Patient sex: F
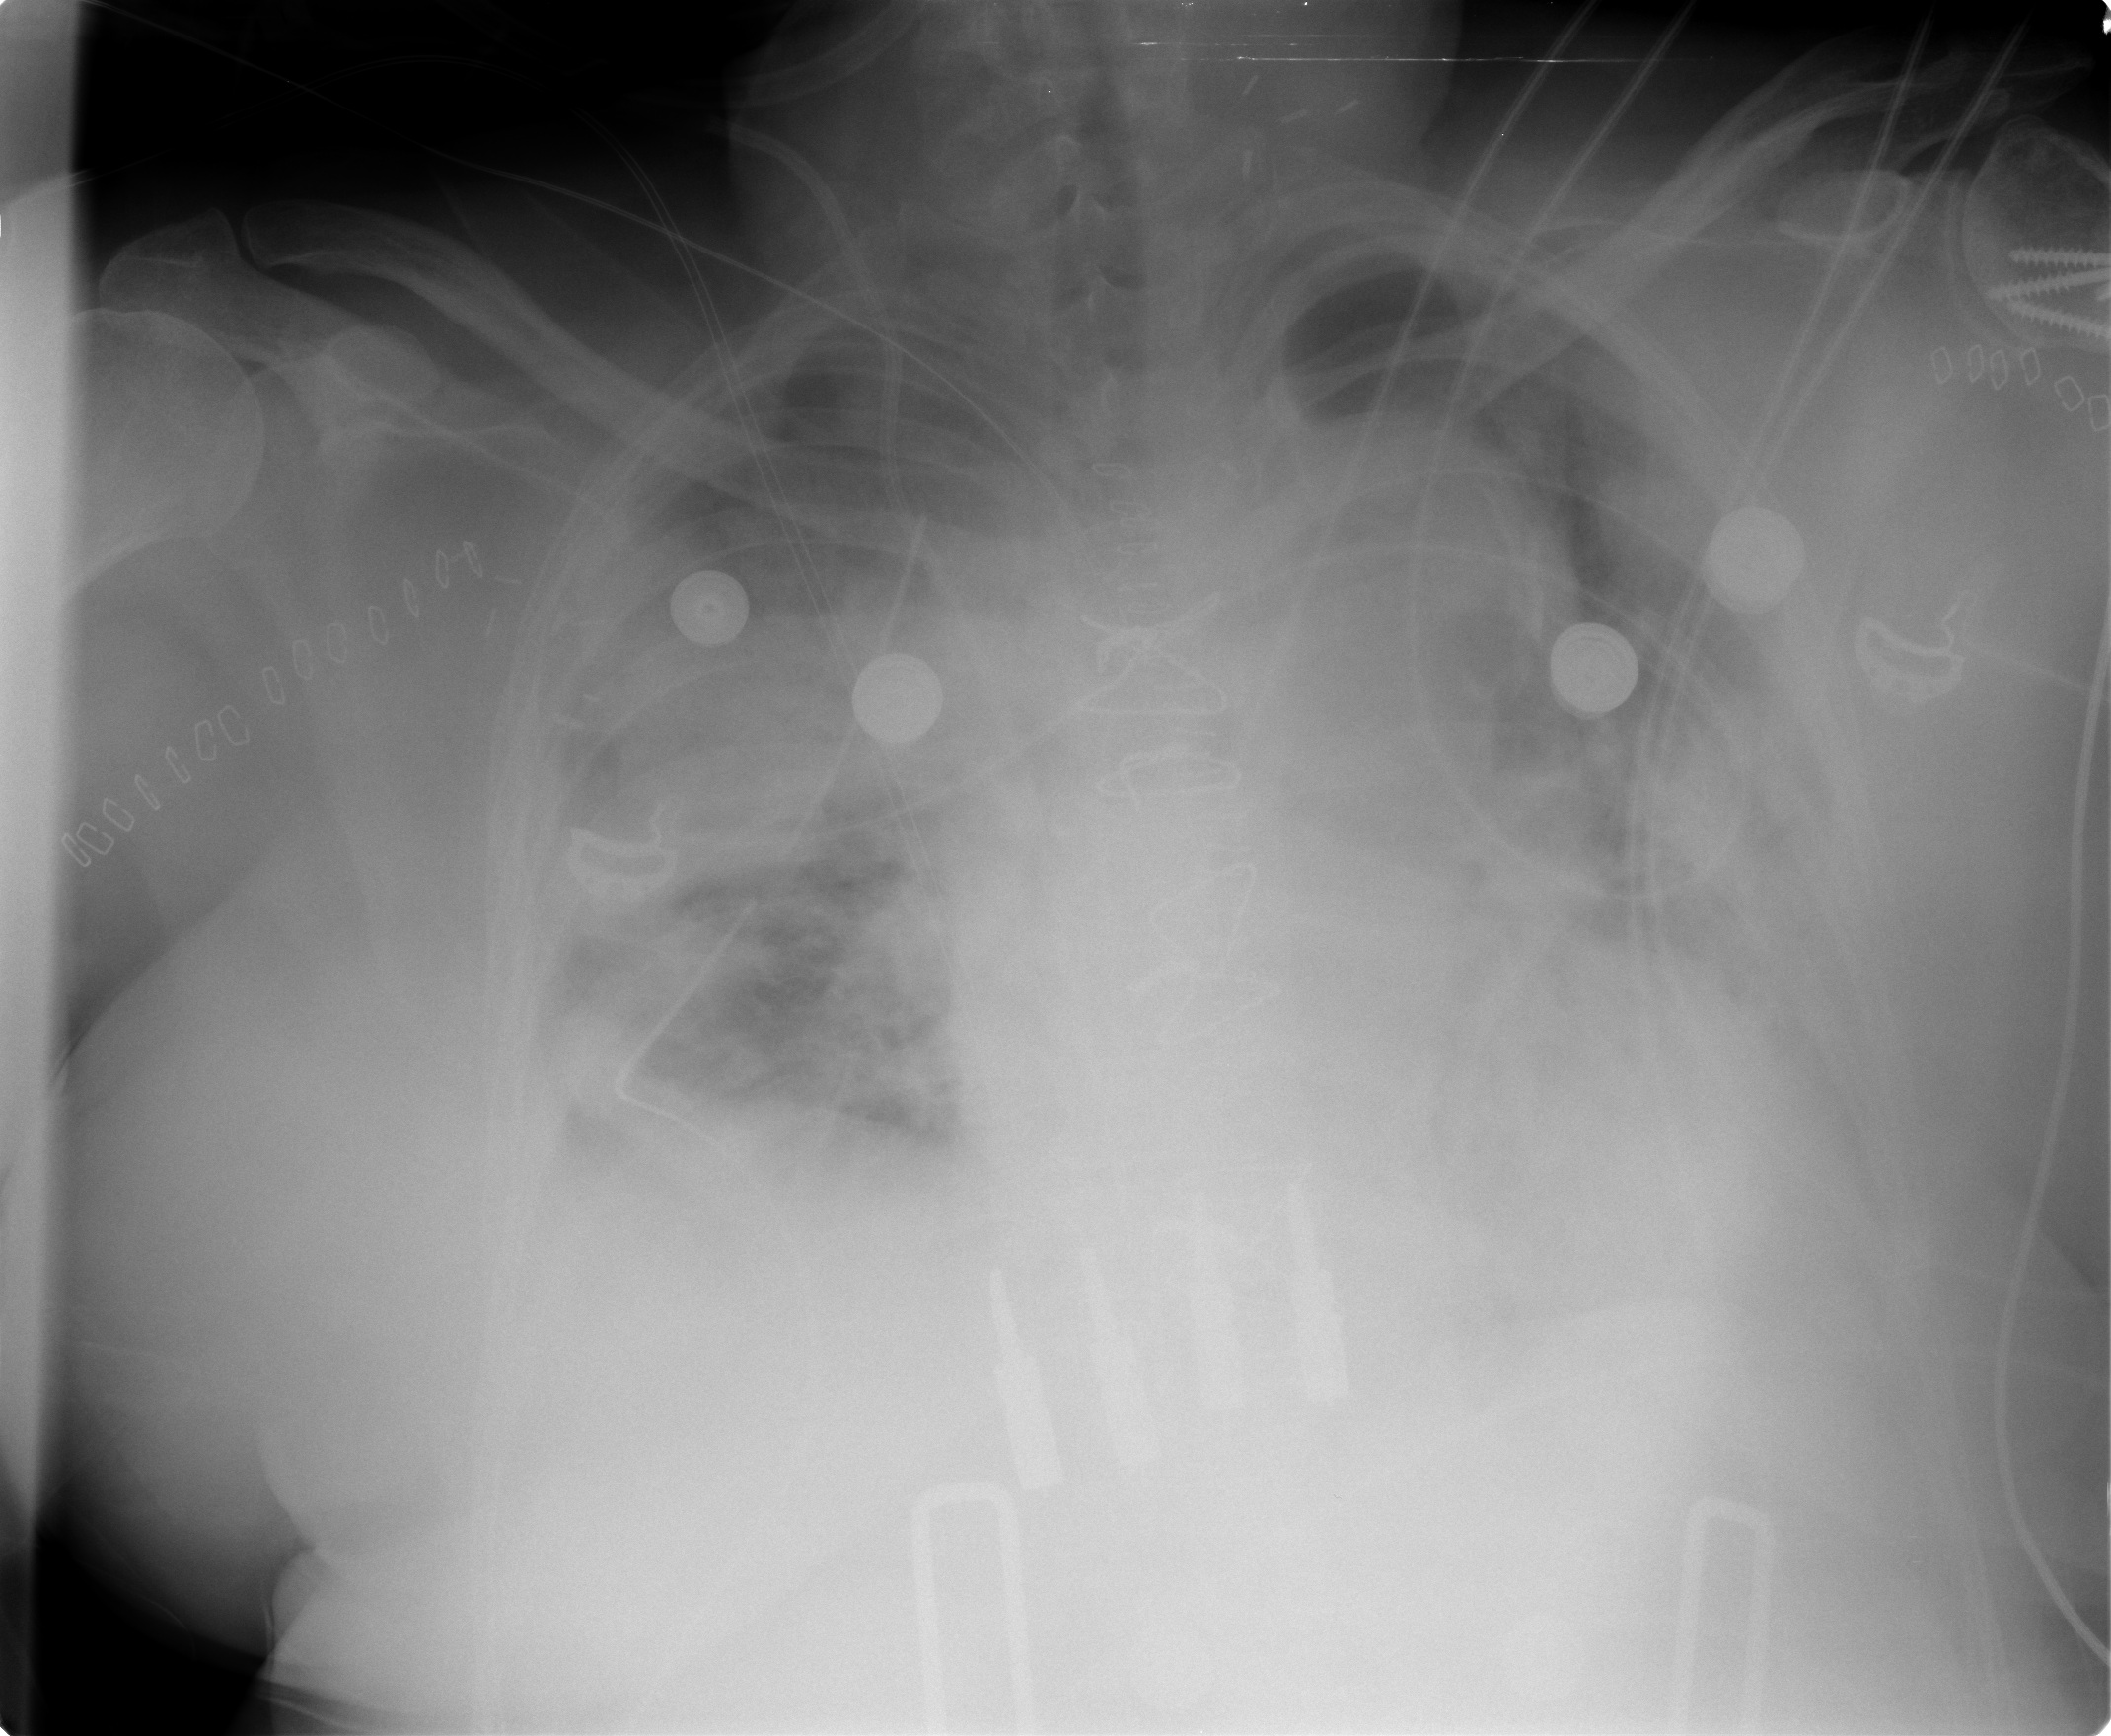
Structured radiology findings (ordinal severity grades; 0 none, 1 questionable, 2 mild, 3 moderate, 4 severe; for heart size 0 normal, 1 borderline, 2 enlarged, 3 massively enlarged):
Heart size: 2
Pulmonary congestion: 2
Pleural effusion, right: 3
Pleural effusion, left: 3
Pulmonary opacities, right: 3
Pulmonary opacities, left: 3
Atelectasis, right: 3
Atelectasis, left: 2